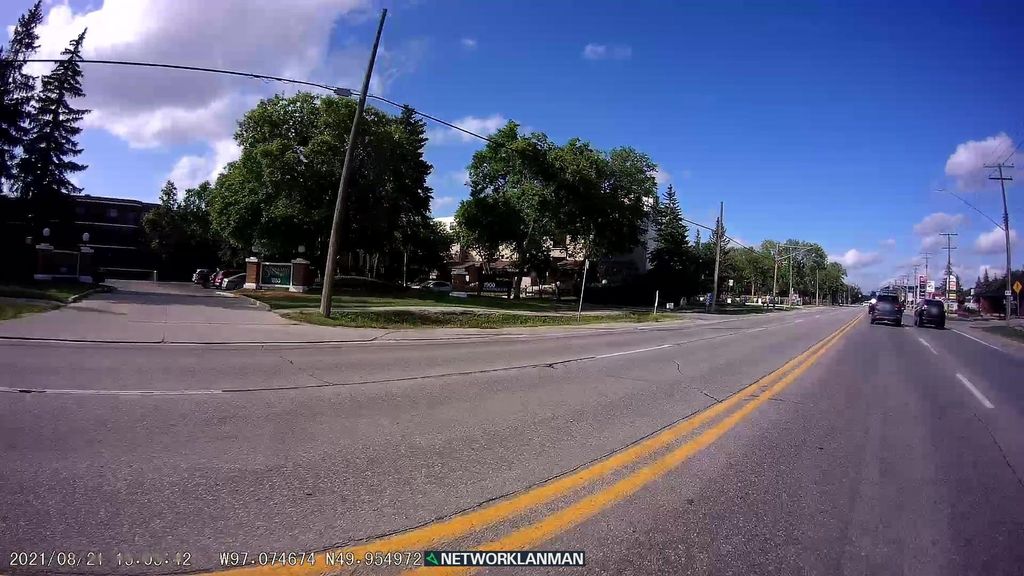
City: winnipeg